Field crop: maize
Growth stage: 2
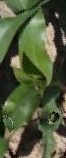
Species: maize